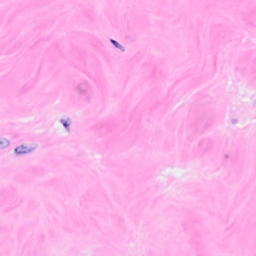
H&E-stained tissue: Breast